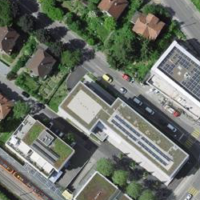
EUNIS habitat code: 54
Species observed at this site:
Anaphalis margaritacea